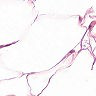
Metastatic tissue present: no